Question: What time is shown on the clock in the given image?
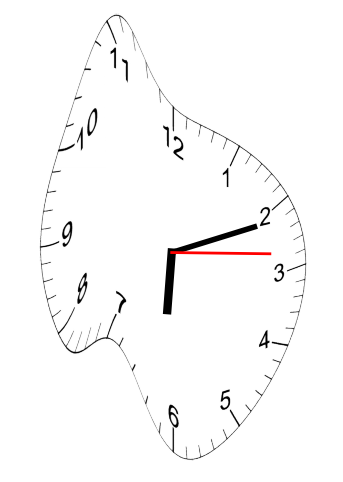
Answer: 06:11:14